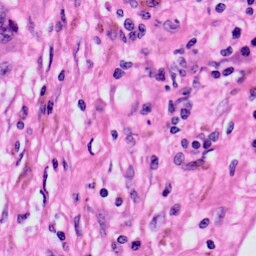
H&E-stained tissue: Skin